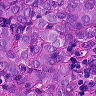
Metastatic tissue present: yes